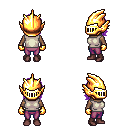
a pixel art fantasy rpg character, female body template, human, dark skin, white sleeveless shirt, magenta pants, purple long bangs hairstyle, gold helm, gold gloves, maroon shoes, four views (front, back, left, right), 2x2 character sprite sheet, small pixel art, hard edges, no anti-aliasing